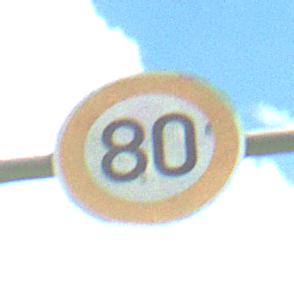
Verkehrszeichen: Geschwindigkeit80
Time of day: Midday
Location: Outdoor (Nature)
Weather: PartlyCloudy
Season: NotSpecified
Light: Natural